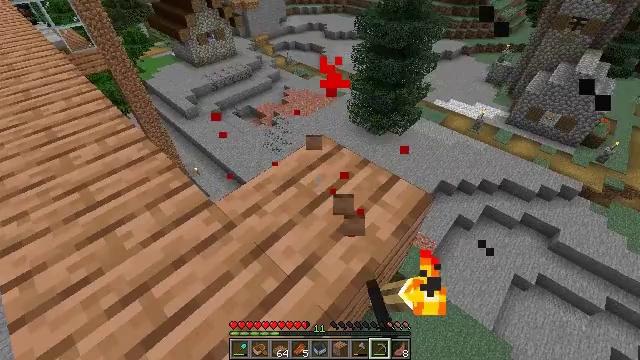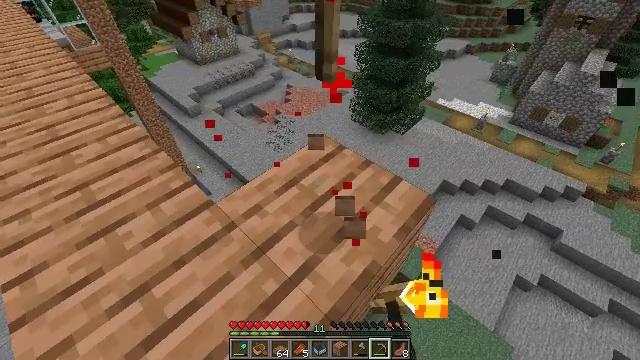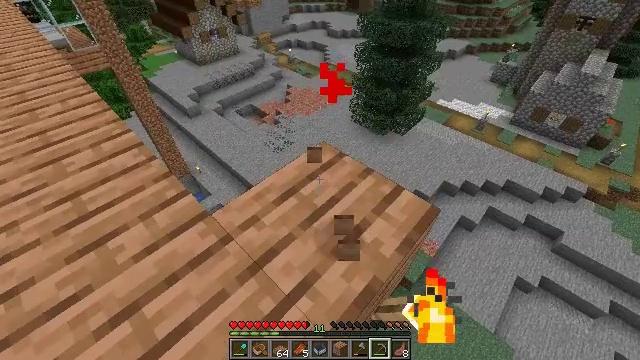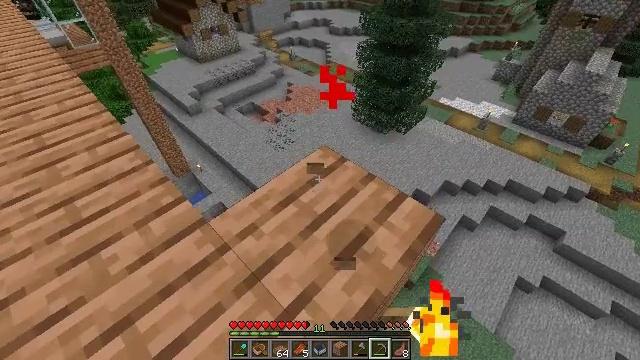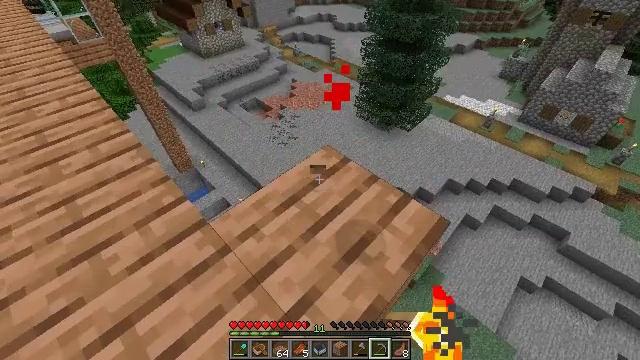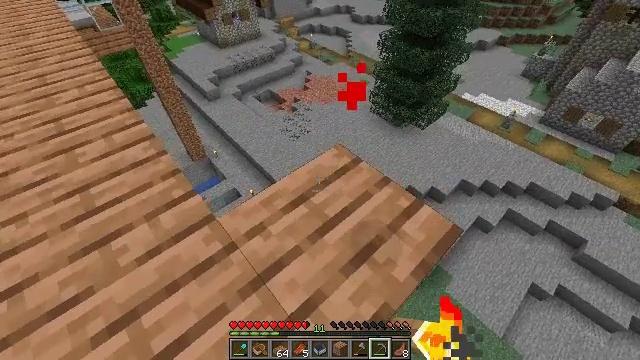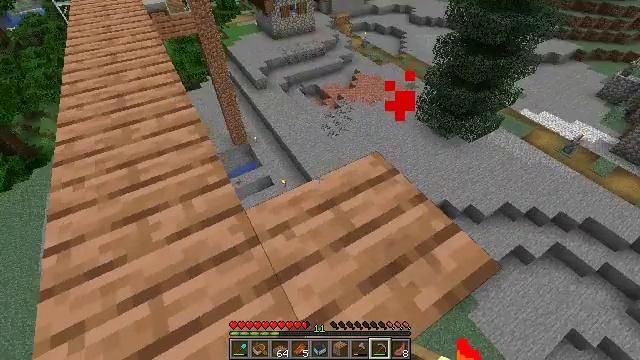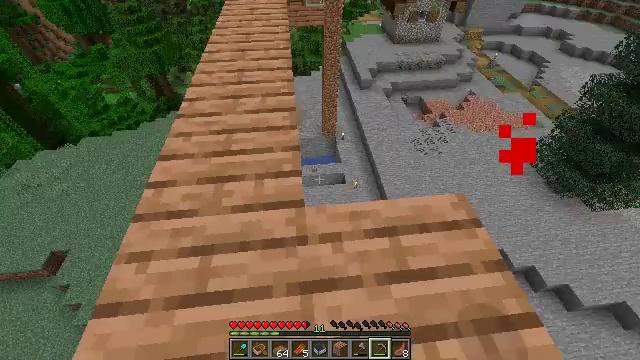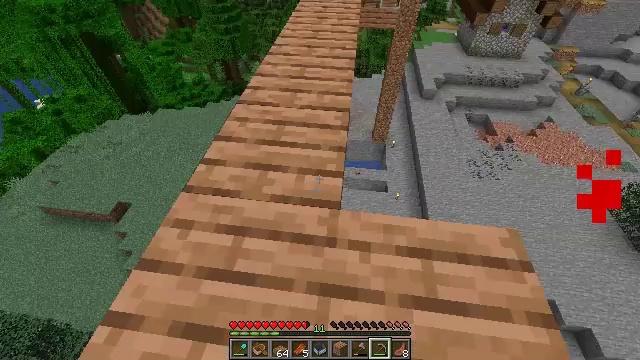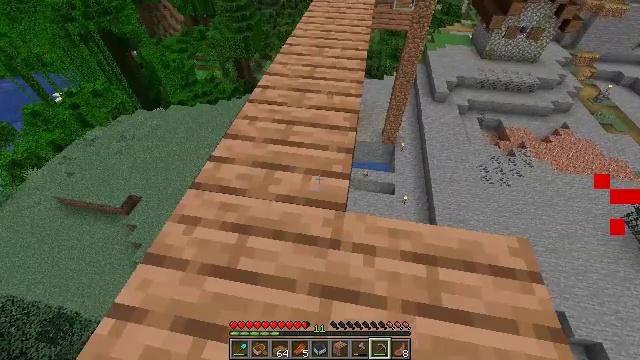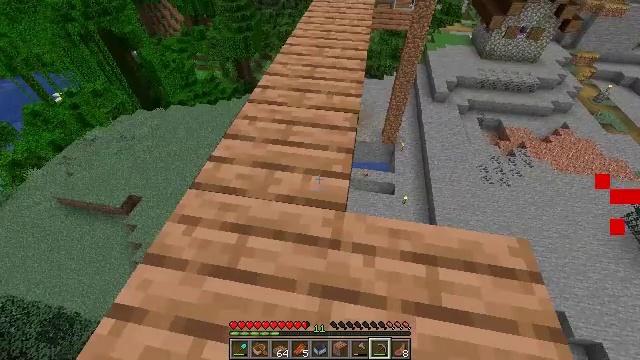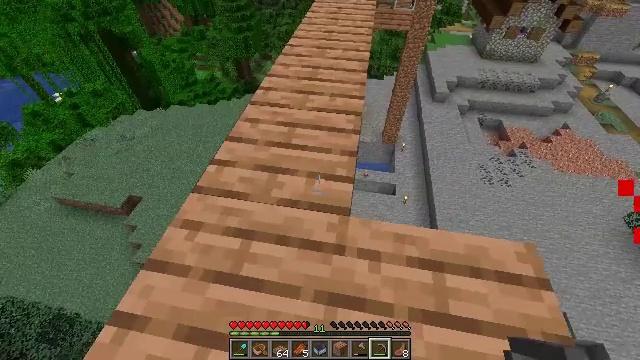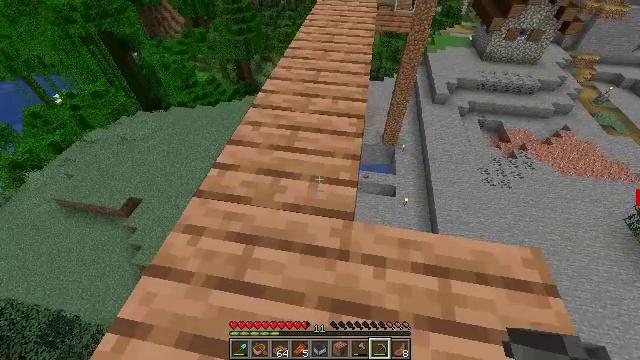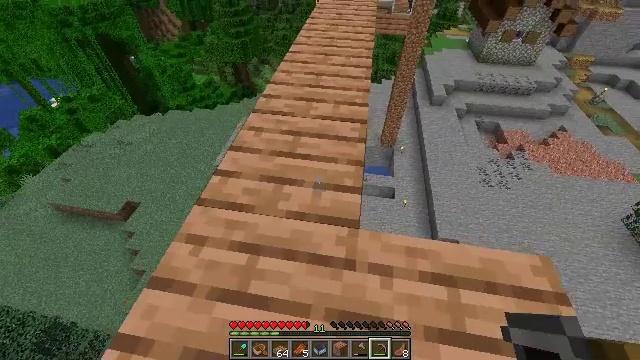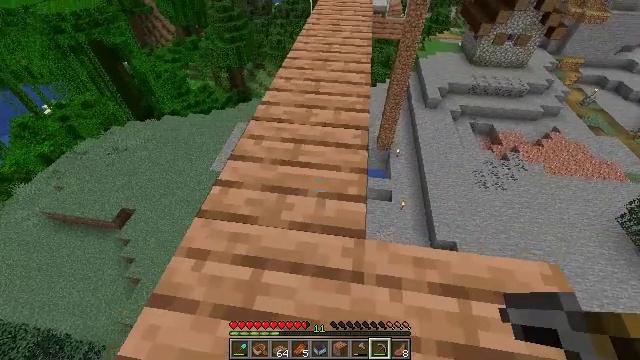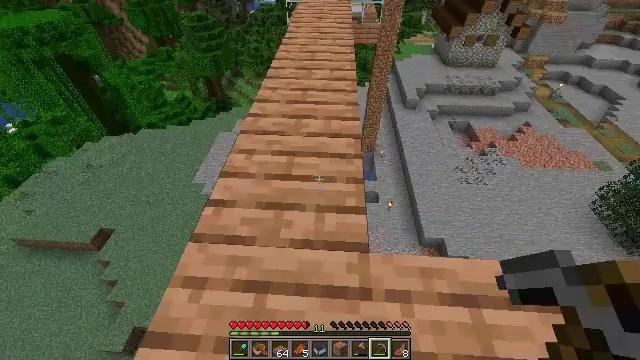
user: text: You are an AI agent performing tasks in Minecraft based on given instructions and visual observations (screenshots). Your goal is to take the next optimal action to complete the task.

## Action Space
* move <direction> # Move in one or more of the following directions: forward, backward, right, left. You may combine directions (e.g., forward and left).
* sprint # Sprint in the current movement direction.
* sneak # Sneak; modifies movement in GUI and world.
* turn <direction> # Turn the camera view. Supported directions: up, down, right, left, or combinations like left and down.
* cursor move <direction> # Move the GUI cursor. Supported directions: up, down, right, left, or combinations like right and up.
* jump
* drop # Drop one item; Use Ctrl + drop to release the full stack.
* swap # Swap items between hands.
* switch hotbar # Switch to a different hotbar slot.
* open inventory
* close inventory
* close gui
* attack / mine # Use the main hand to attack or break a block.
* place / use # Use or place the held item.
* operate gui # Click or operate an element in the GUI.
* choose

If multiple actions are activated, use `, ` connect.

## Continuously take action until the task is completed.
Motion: motion action
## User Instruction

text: Gather jungle planks for building.
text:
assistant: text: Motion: move forward, sneak
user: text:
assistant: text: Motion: move forward, sneak
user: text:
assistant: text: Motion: move forward, sneak
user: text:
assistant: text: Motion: move forward, sneak
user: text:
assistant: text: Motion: move forward, sneak, turn left and down
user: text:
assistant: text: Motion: move forward, sneak, turn left
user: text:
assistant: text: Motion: sneak, turn left
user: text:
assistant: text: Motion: sneak, turn left
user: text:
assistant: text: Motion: sneak, turn left
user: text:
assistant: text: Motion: sneak
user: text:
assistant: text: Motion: move forward and move left, sneak
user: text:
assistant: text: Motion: move forward and move left, sneak
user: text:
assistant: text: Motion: move forward and move left, sneak
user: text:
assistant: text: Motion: move forward and move left, sneak, turn right
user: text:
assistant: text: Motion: move forward and move left, sneak, turn right and up
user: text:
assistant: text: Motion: move forward, sneak, turn right
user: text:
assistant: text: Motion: sneak
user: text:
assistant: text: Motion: move forward, sneak, turn right
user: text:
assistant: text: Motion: move forward, sneak, turn right
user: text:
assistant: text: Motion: move forward, sneak
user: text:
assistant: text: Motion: move forward, sneak
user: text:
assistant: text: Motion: move forward, sneak
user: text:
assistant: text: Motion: sneak
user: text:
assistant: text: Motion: sneak
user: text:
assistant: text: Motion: sneak, turn left
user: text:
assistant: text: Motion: sneak, turn left
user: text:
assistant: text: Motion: sneak
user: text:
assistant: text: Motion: sneak
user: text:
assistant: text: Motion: move forward, sneak
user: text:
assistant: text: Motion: move forward, sneak